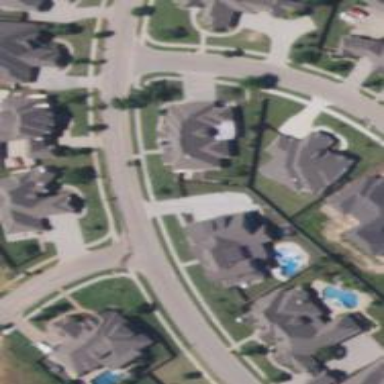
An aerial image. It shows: Residential road with sidewalk on the left side.